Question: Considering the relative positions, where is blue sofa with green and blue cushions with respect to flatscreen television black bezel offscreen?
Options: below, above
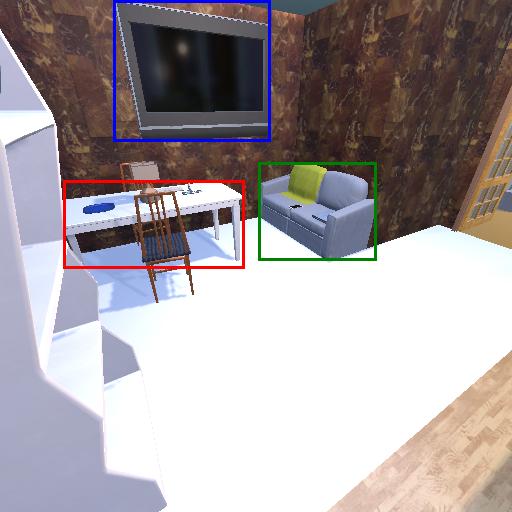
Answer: below